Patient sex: M
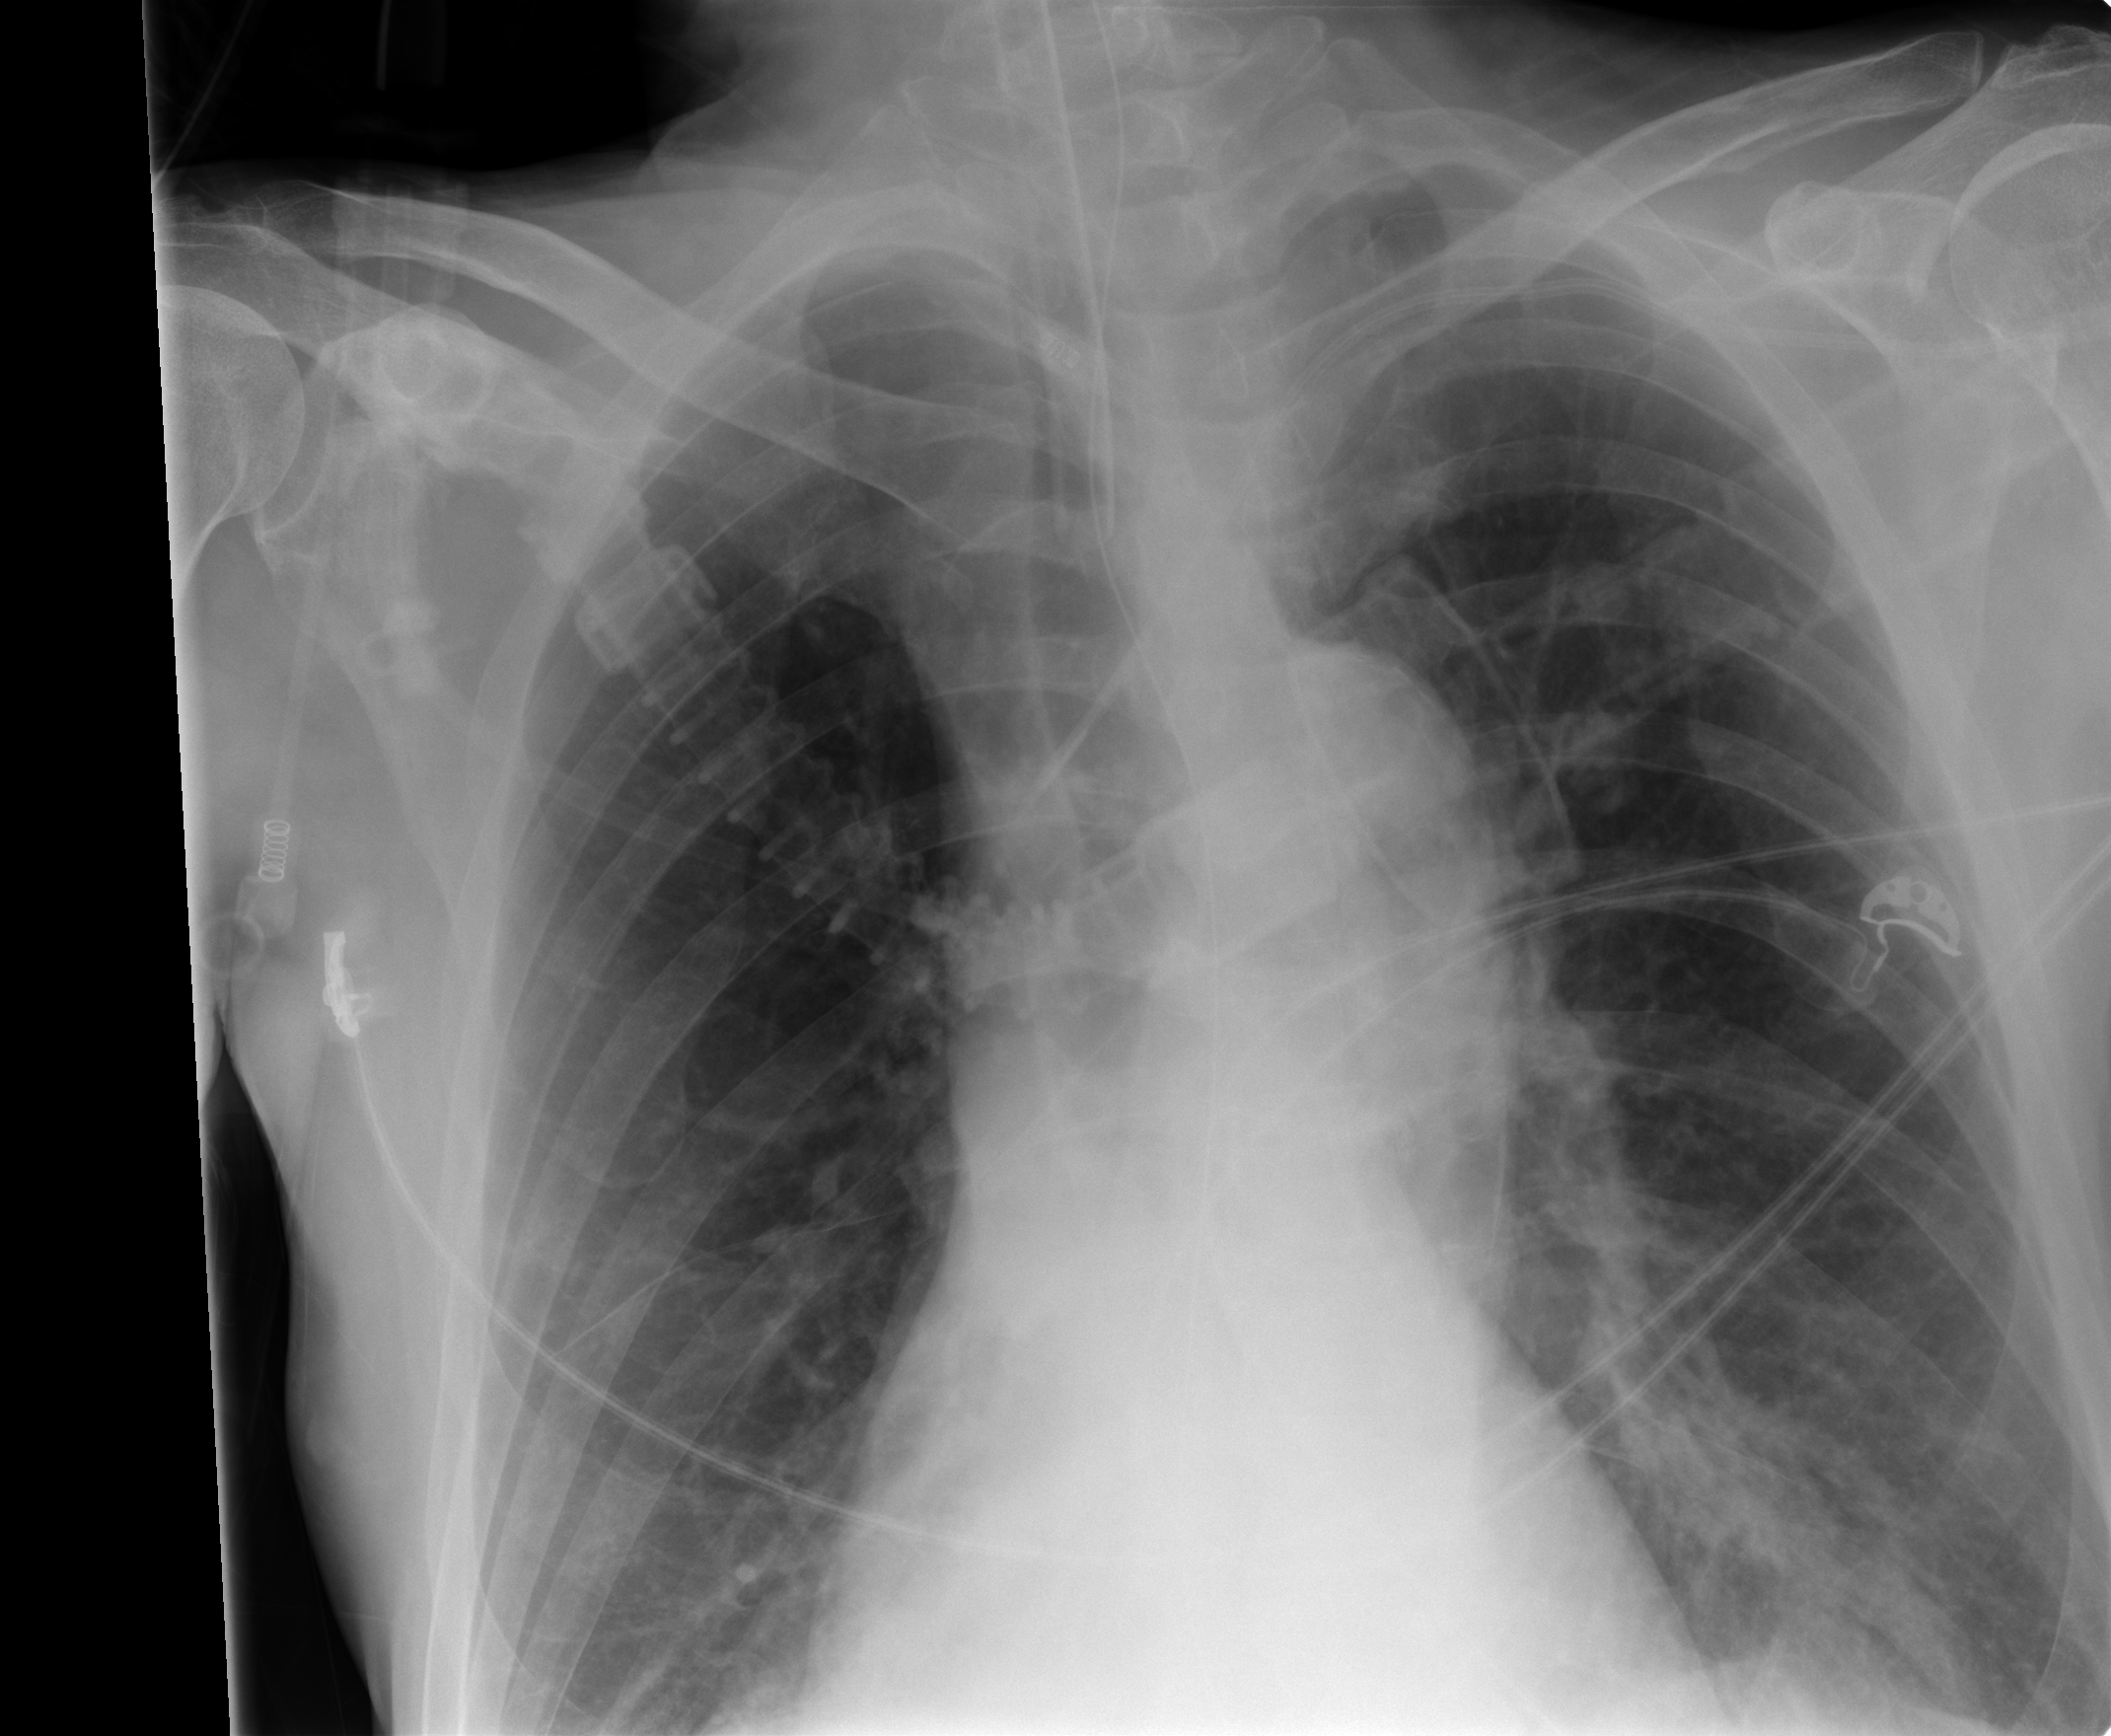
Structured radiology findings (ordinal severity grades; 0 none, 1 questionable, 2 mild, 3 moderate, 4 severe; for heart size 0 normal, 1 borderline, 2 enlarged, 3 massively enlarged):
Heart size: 0
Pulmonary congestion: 0
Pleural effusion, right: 0
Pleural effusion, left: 0
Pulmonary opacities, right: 0
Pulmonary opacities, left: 2
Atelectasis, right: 0
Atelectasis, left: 0